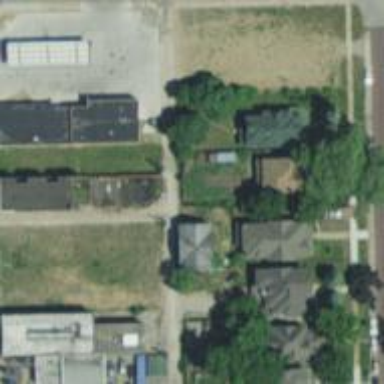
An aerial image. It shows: Alley classified as service road.